Question:
So it seems like the new VS highlights whole sections of code when the mouse is over the collapsible line on the far left of the IDE. I don't know what this feature is called but I couldn't see any option in the Options to turn this off.
Is this possible? If so, how?
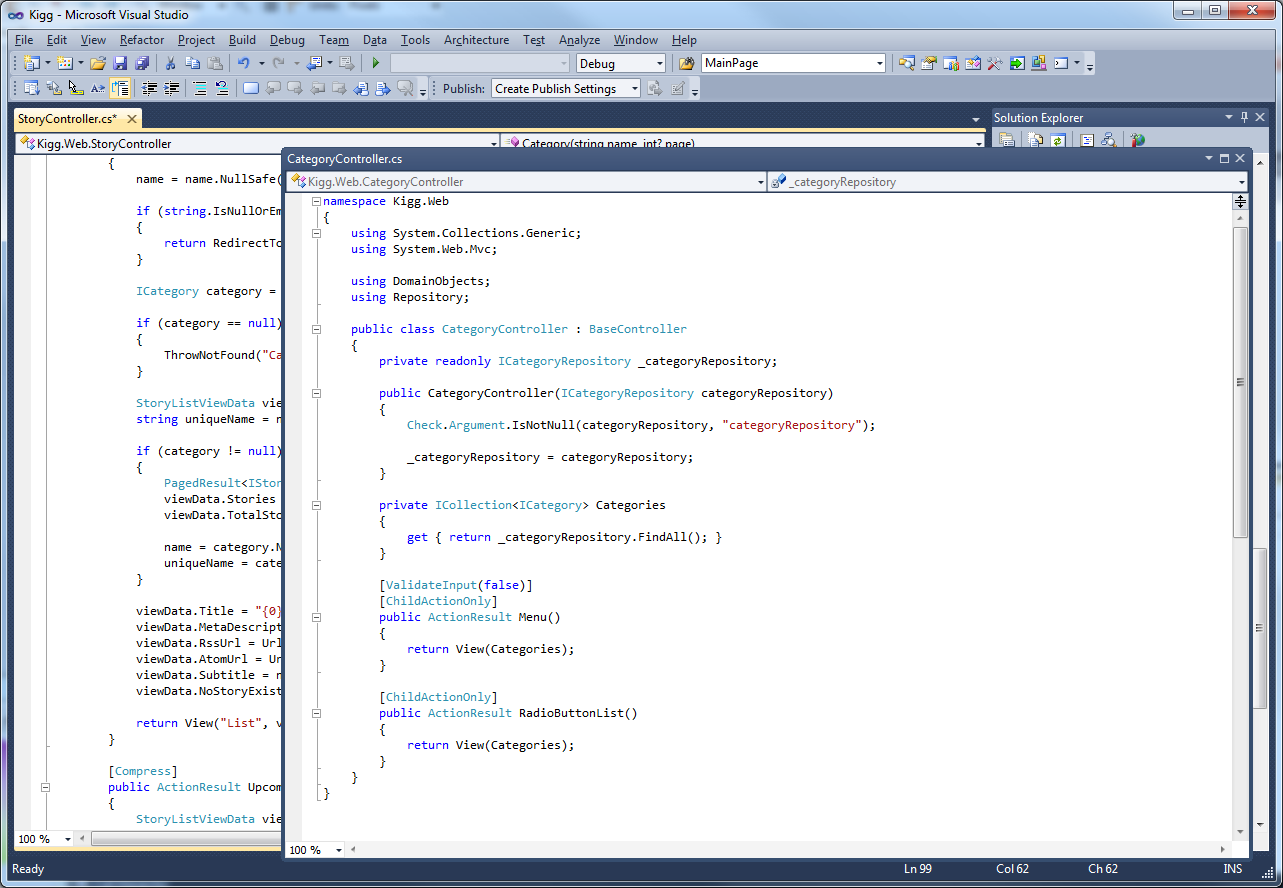
Answer: Go to Tools -> Options -> Environment -> Fonts and Colors.
Select "Collapsible Region" under the "Display Items" section.
Then set the "Item Background" to "Automatic" or the appropriate background color for your editor.